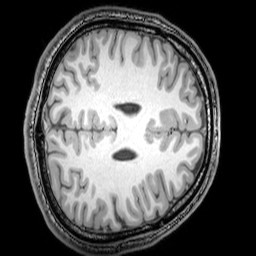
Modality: T1w
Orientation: axial
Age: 24
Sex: male
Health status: healthy
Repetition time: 0.081 s
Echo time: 0.037 s